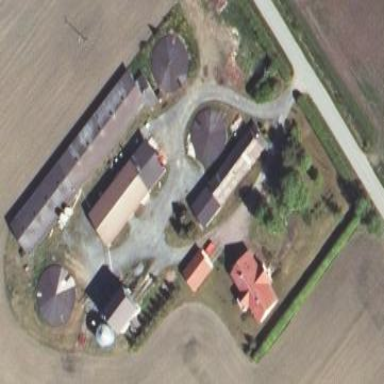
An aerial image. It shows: Farmyard area.